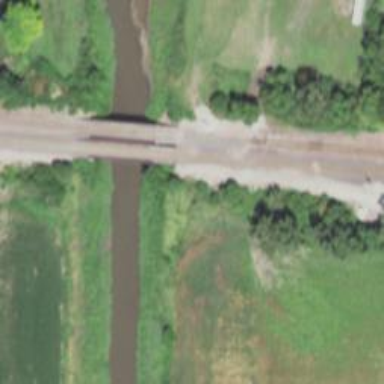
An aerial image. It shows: Bridge over railway line.